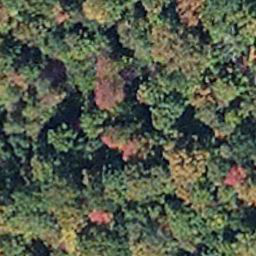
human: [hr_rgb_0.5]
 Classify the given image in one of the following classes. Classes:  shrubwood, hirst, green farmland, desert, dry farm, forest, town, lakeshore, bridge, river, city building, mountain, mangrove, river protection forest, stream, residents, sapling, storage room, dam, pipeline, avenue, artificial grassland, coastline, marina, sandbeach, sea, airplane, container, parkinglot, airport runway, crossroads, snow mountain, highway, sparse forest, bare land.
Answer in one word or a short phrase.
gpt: mangrove